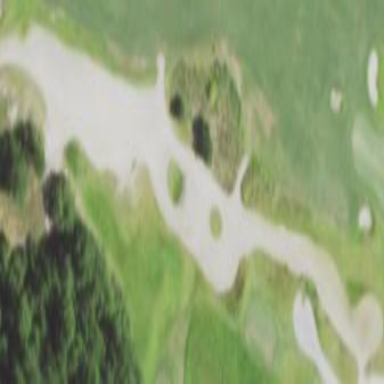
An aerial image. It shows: Golf bunker filled with natural sand.